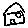
Label: house